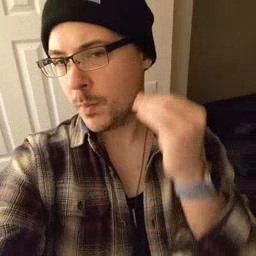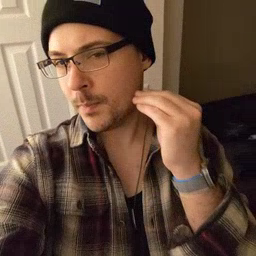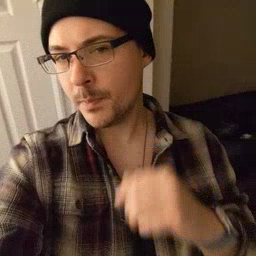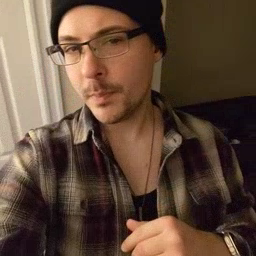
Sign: home